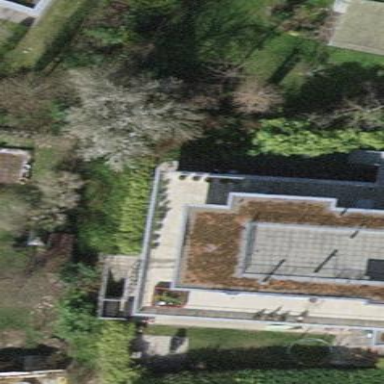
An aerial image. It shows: View of roof of building.